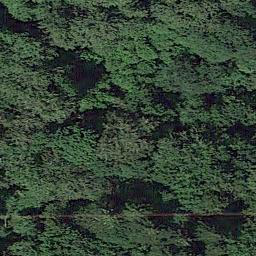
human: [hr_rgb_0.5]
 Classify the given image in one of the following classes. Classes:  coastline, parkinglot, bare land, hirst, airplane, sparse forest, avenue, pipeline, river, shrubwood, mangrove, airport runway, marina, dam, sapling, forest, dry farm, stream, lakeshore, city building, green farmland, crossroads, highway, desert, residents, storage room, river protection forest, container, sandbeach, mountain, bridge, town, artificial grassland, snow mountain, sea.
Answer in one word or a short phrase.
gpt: forest